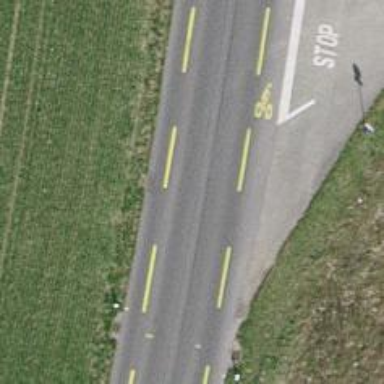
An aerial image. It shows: Tertiary road with asphalt surface and designated cycle lane.